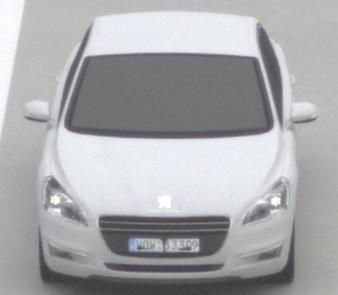
Make: Peugeot
Model: 508 120 VTi
Detailed model: 508 (I) Limousine
Model produced from: 2011/03
Model produced until: 2014/05
Doors: 4
Color: white
Road condition: dry road
Daytime: midday
Contrast: low contrast